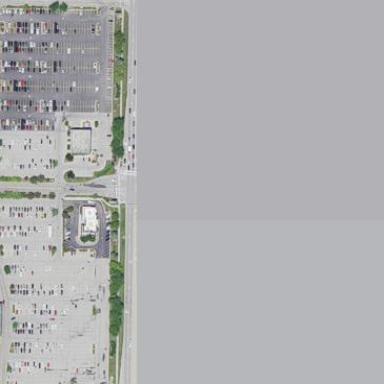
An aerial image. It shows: Retail area.